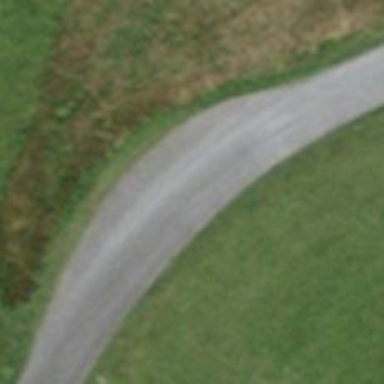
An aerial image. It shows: Passing place on the road.